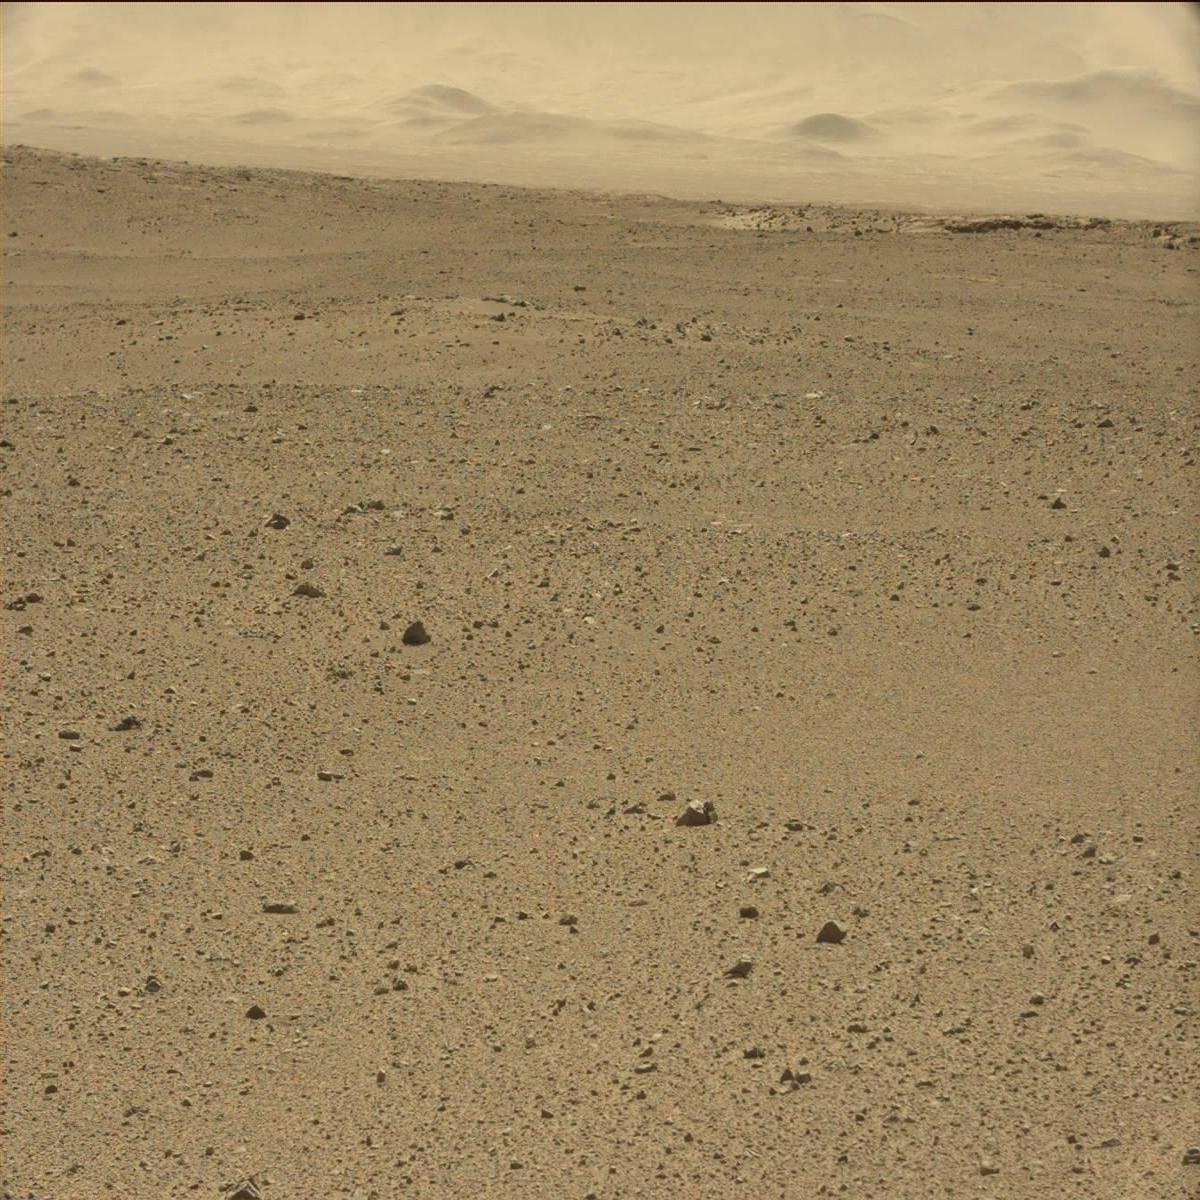
Terrain classes present: Bedrock, Ridge, Rock, Sand / Soil